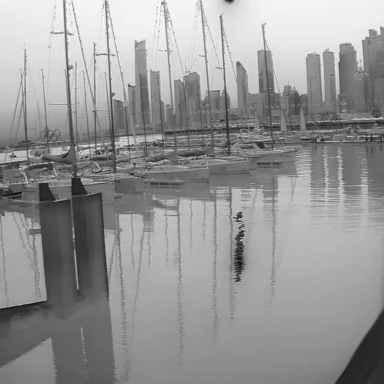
There are eight sailboats in the infrared image.